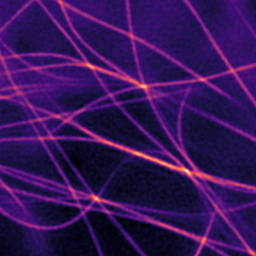
Label: Super-resolution Microtubules image